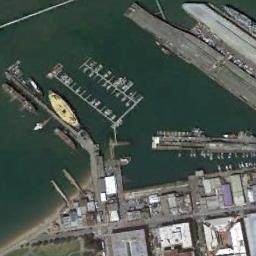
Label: harbor